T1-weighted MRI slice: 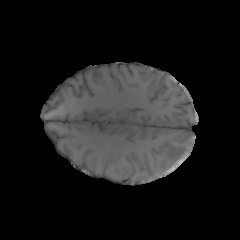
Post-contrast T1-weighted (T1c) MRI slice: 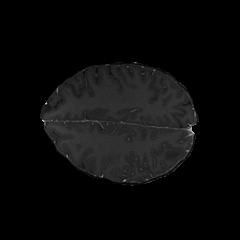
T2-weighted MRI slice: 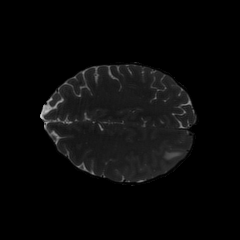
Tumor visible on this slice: yes